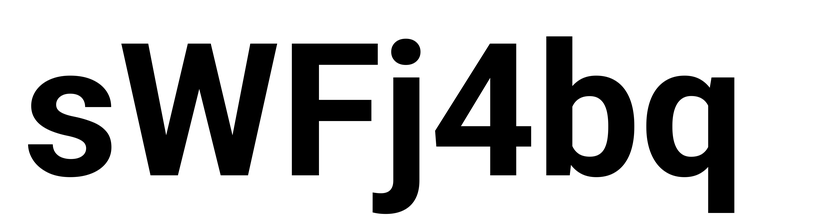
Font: Roboto_Bold